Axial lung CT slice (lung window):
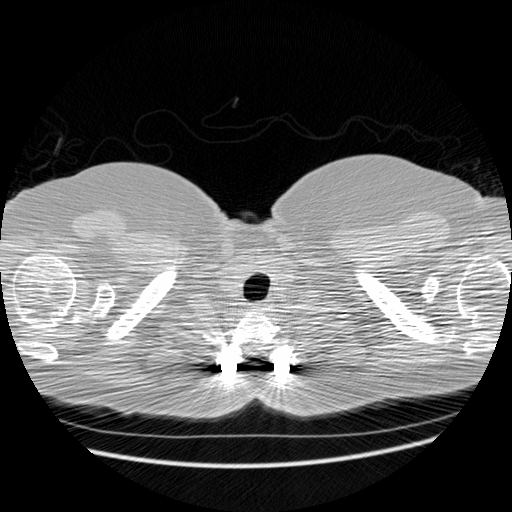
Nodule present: no